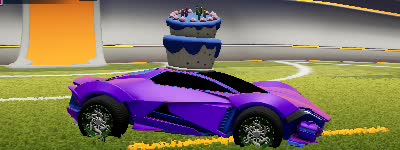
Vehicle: werewolf